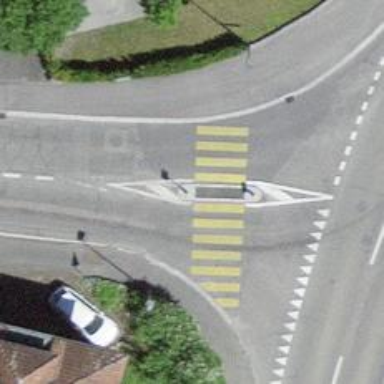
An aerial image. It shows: Uncontrolled crossing on the road.